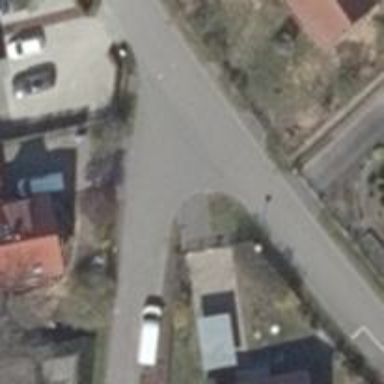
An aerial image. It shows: Driveway leading to service road.